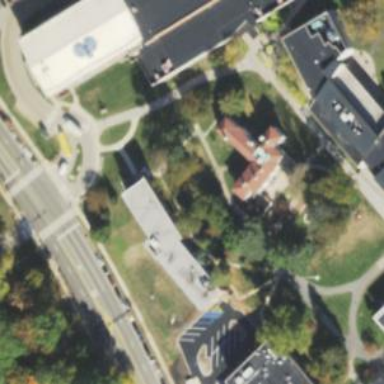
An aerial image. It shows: View of university building.